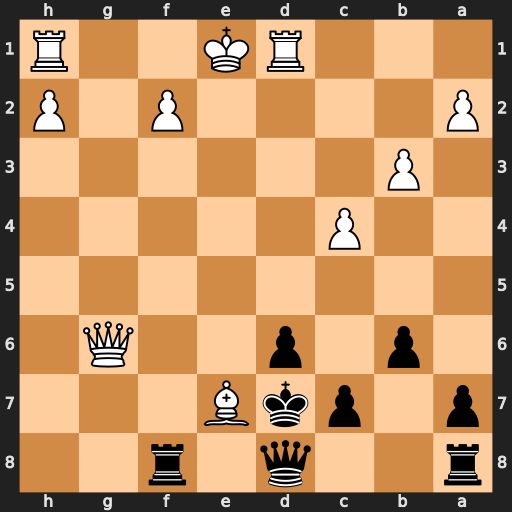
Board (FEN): r2q1r2/p1pkB3/1p1p2Q1/8/2P5/1P6/P4P1P/3RK2R
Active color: b
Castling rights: K
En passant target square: -
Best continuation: Qxe7+ Kd2 Rxf2+